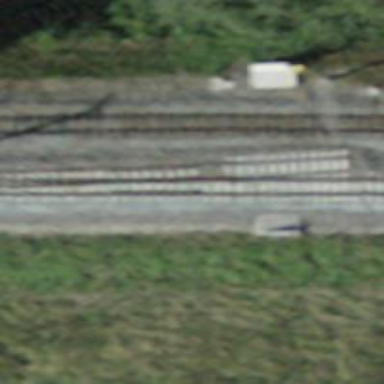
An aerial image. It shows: Narrow-gauge railway with electrified contact lines. The railway has one track and runs along embankment.